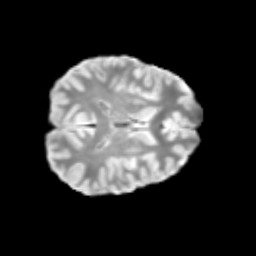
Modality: T2w
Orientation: axial
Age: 11
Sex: male
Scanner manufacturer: siemens
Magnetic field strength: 3 T
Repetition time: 3.8 s
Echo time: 0.07 s